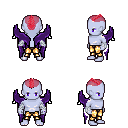
a pixel art fantasy rpg character, male body template, dark elf, purple skin, purple wings, gold greaves, ruby red short mohawk hairstyle, white cloth bandages, four views (front, back, left, right), 2x2 character sprite sheet, small pixel art, hard edges, no anti-aliasing